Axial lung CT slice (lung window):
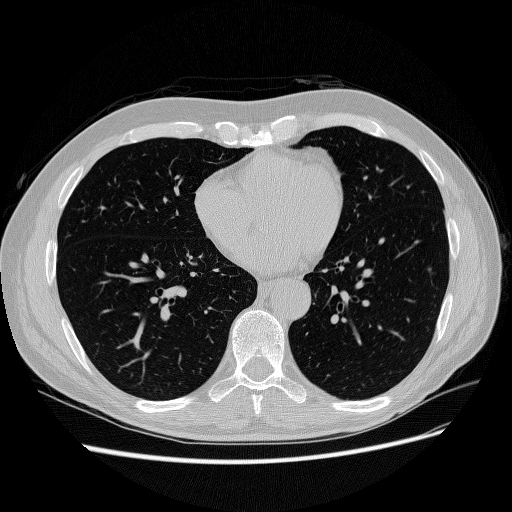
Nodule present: no